Question: I have a min height rule on the bottom of this page for an element I can't find the rule to edit to save my life. I just need to reduce the space on the bottom of the site.
The website is <URL>
The problem I am having exactly is shown in this screen shot

'''
<?php global $options; foreach ($options as $value) { if (get_settings( $value['id'] ) === FALSE) { $$value['id'] = $value['std']; } else { $$value['id'] = get_settings( $value['id'] ); } } ?>
</div>
</div>
<?php if ( $wp_prolific_footer_widgets == 'Yes' ) { ?>
<?php include (TEMPLATEPATH . '/footer-widgets.php'); ?>
<?php } ?>
<div id="footer" class="clearfix">
<div class="limit">
<?php _e(""); ?>
</div>
</div>
<?php wp_footer(); ?>
</body>
</html>
'''
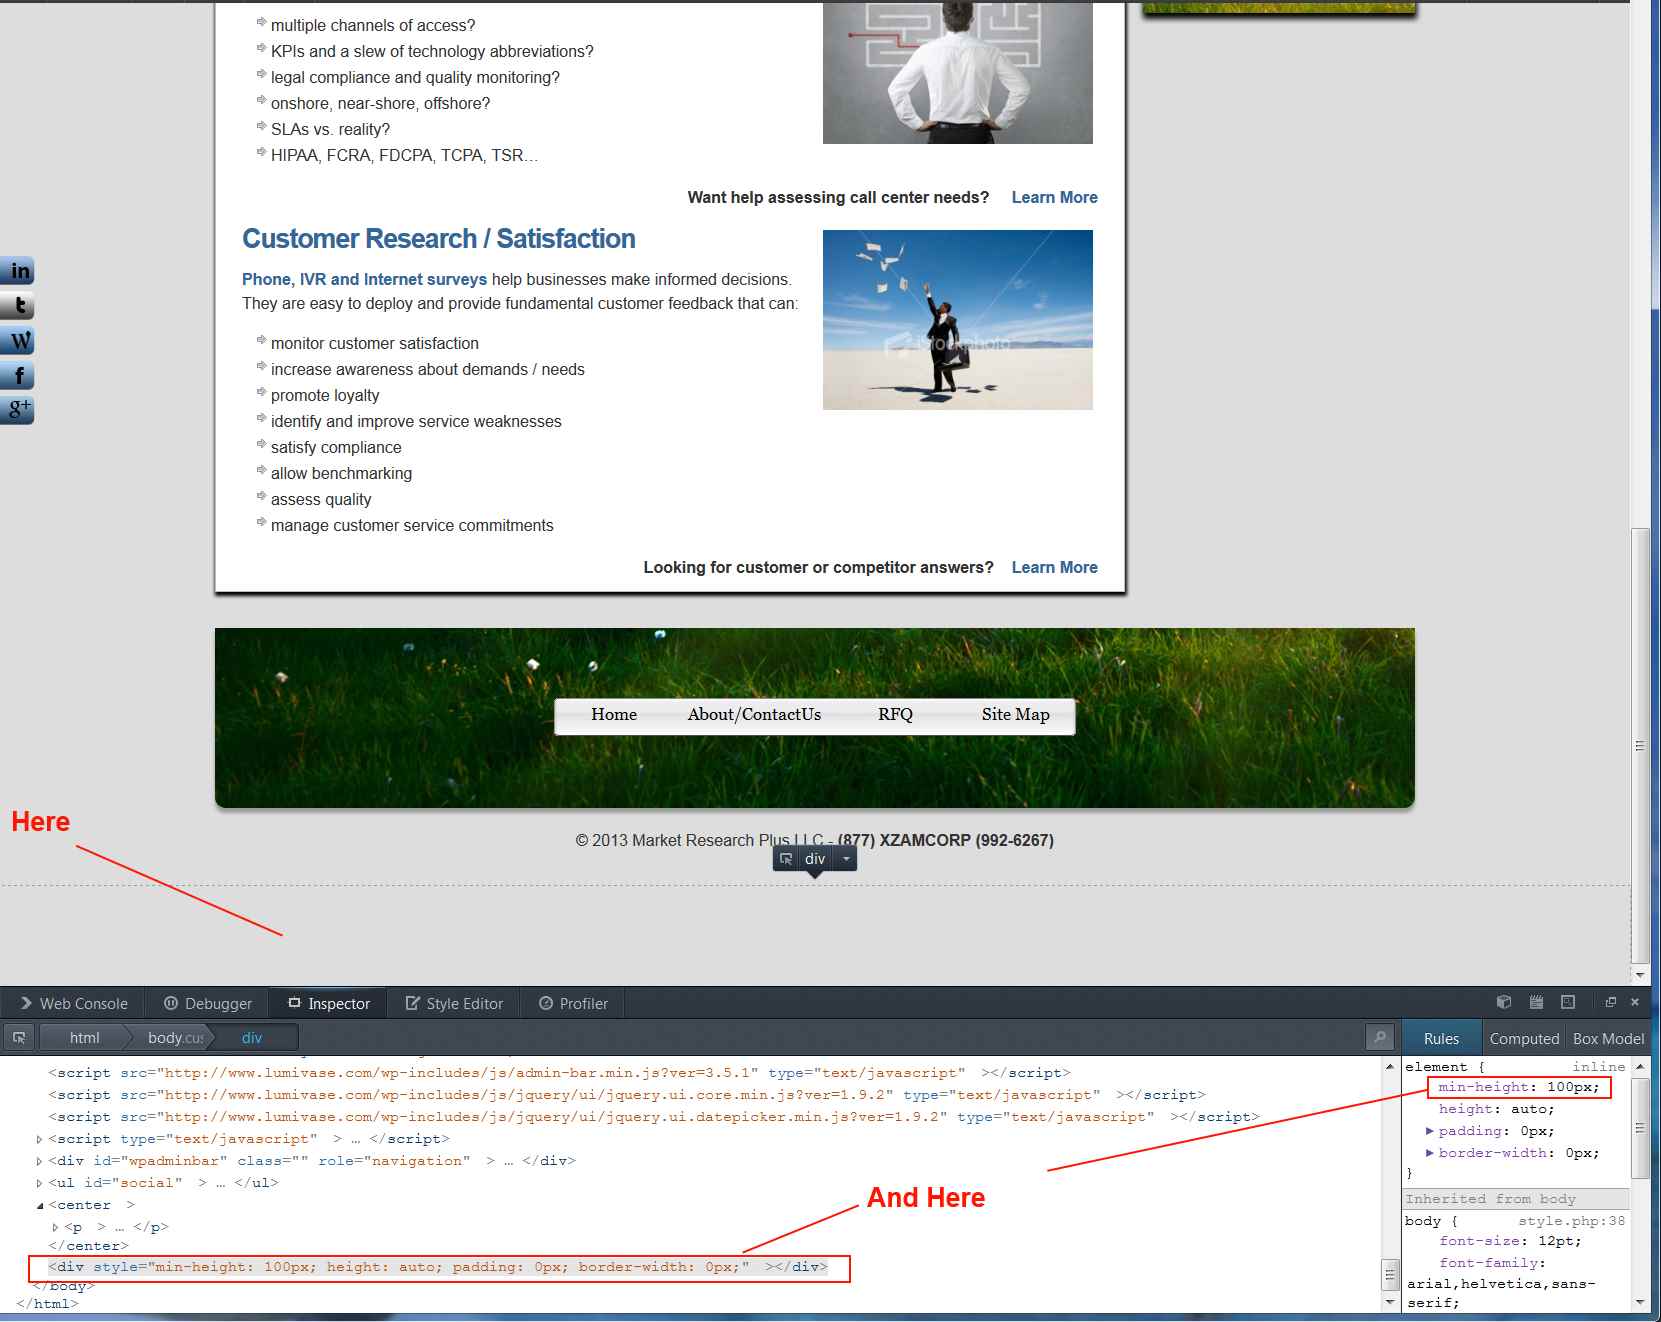
Answer: Try to locate the wp_footer() function, in your php code. It seems the problem is located within that function, but you didn't posted it, so we can't tell you what to change.